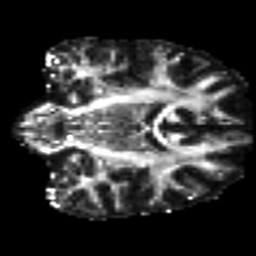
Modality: FA
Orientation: coronal
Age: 27
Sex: female
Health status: healthy
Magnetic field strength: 3 T
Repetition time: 9 s
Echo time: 0.093 s